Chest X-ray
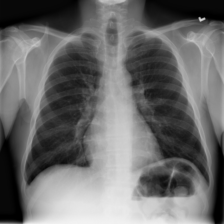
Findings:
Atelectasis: negative
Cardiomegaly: negative
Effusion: negative
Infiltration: negative
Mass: negative
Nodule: negative
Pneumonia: negative
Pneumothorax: negative
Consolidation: negative
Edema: negative
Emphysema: negative
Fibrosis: negative
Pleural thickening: negative
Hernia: negative